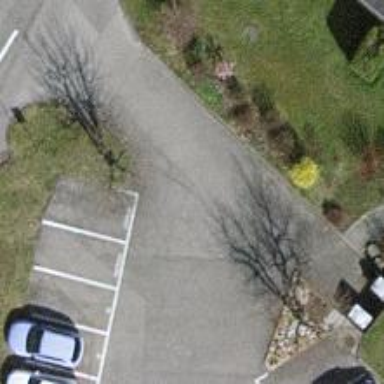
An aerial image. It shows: Parking aisle designated as service road.